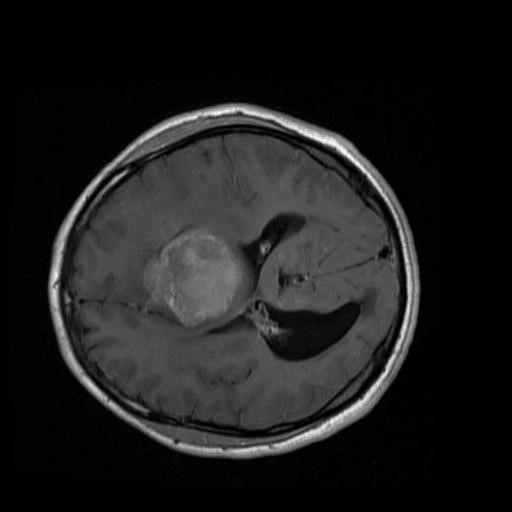
Label: brain_menin